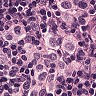
Metastatic tissue present: yes